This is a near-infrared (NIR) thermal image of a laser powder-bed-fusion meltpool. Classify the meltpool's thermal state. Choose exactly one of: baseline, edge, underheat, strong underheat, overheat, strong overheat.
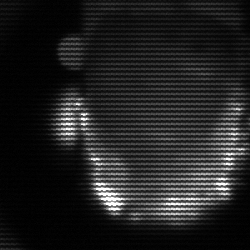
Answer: baseline